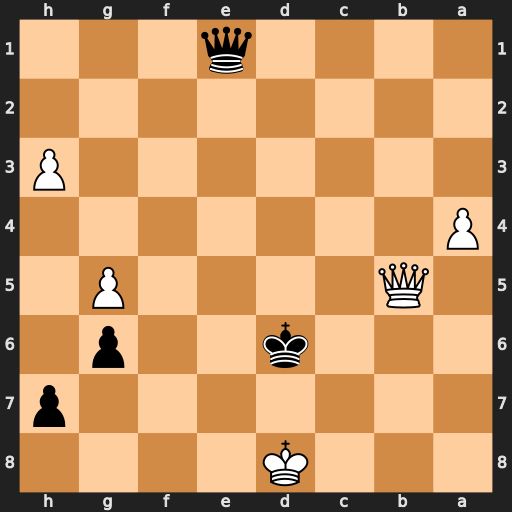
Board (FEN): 3K4/7p/3k2p1/1Q4P1/P7/7P/8/4q3
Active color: b
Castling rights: -
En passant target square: -
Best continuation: Qe7+ Kc8 Qc7#